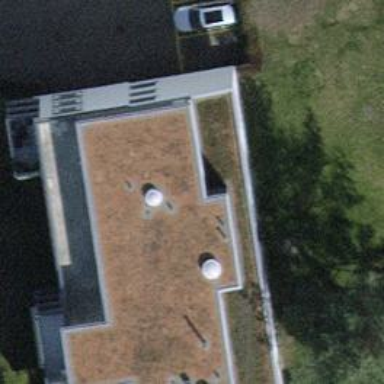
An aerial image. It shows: The building has flat roof oriented across.